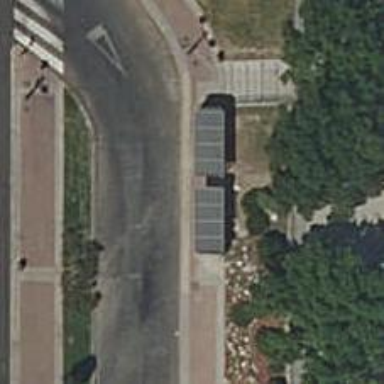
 serving as platform for public transportation."